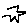
Label: star